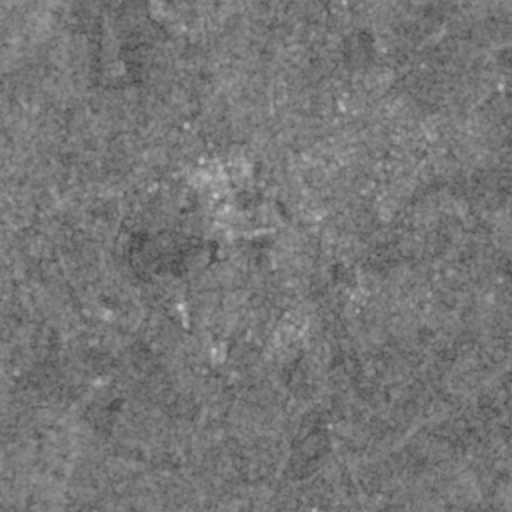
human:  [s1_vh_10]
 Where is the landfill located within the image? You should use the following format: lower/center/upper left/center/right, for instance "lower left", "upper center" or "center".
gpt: The landfill is located in the center left of the image.
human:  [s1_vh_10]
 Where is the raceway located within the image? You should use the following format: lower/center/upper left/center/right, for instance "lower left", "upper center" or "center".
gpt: The raceway is located in the center of the image.
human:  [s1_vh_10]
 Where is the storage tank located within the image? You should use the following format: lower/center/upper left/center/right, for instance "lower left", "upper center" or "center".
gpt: The storage tank is located in the center of the image.
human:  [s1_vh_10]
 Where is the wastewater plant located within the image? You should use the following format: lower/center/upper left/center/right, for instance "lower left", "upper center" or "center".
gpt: The wastewater plant is located in the center of the image.
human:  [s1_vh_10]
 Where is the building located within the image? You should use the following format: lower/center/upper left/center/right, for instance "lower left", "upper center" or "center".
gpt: There is no building in the image.

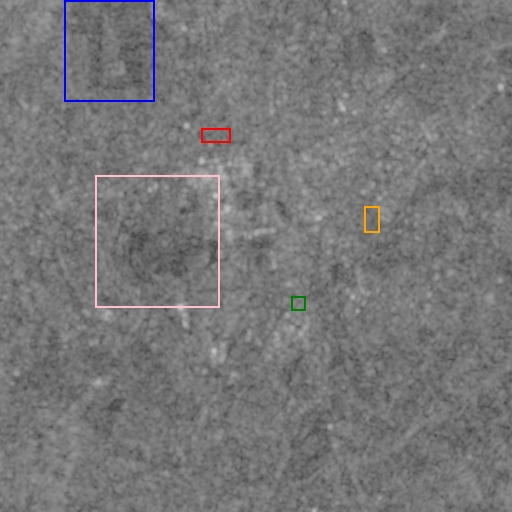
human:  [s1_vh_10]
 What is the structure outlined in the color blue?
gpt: The structure outlined in blue is a crop field.
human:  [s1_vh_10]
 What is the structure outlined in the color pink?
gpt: The structure outlined in pink is a landfill.
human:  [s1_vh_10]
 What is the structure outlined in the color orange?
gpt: The structure outlined in orange is a park.
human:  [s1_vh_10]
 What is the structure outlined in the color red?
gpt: The structure outlined in red is a parking lot.
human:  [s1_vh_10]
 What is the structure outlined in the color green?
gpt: The structure outlined in green is a wastewater plant.
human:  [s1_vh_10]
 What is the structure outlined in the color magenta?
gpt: There is no magenta outline.